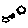
Label: sun